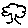
Label: tree